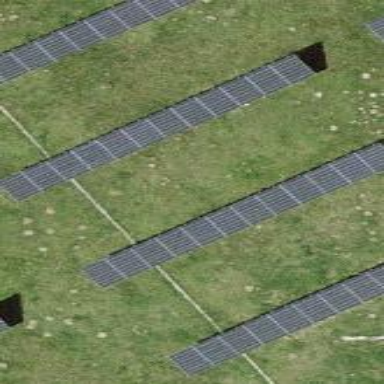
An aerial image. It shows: Solar power generator utilizing photovoltaic technology with solar photovoltaic panels.